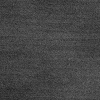
Atmospheric dust classification: dusty